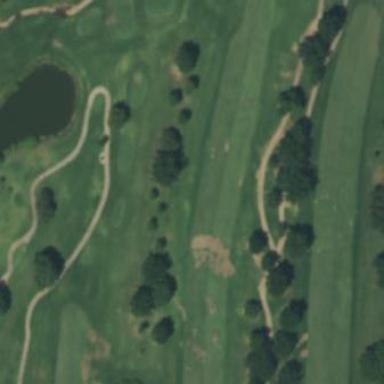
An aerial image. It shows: Golf fairway surrounded by grass.